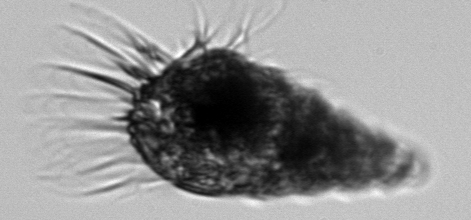
Label: Laboea_strobila